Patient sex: M
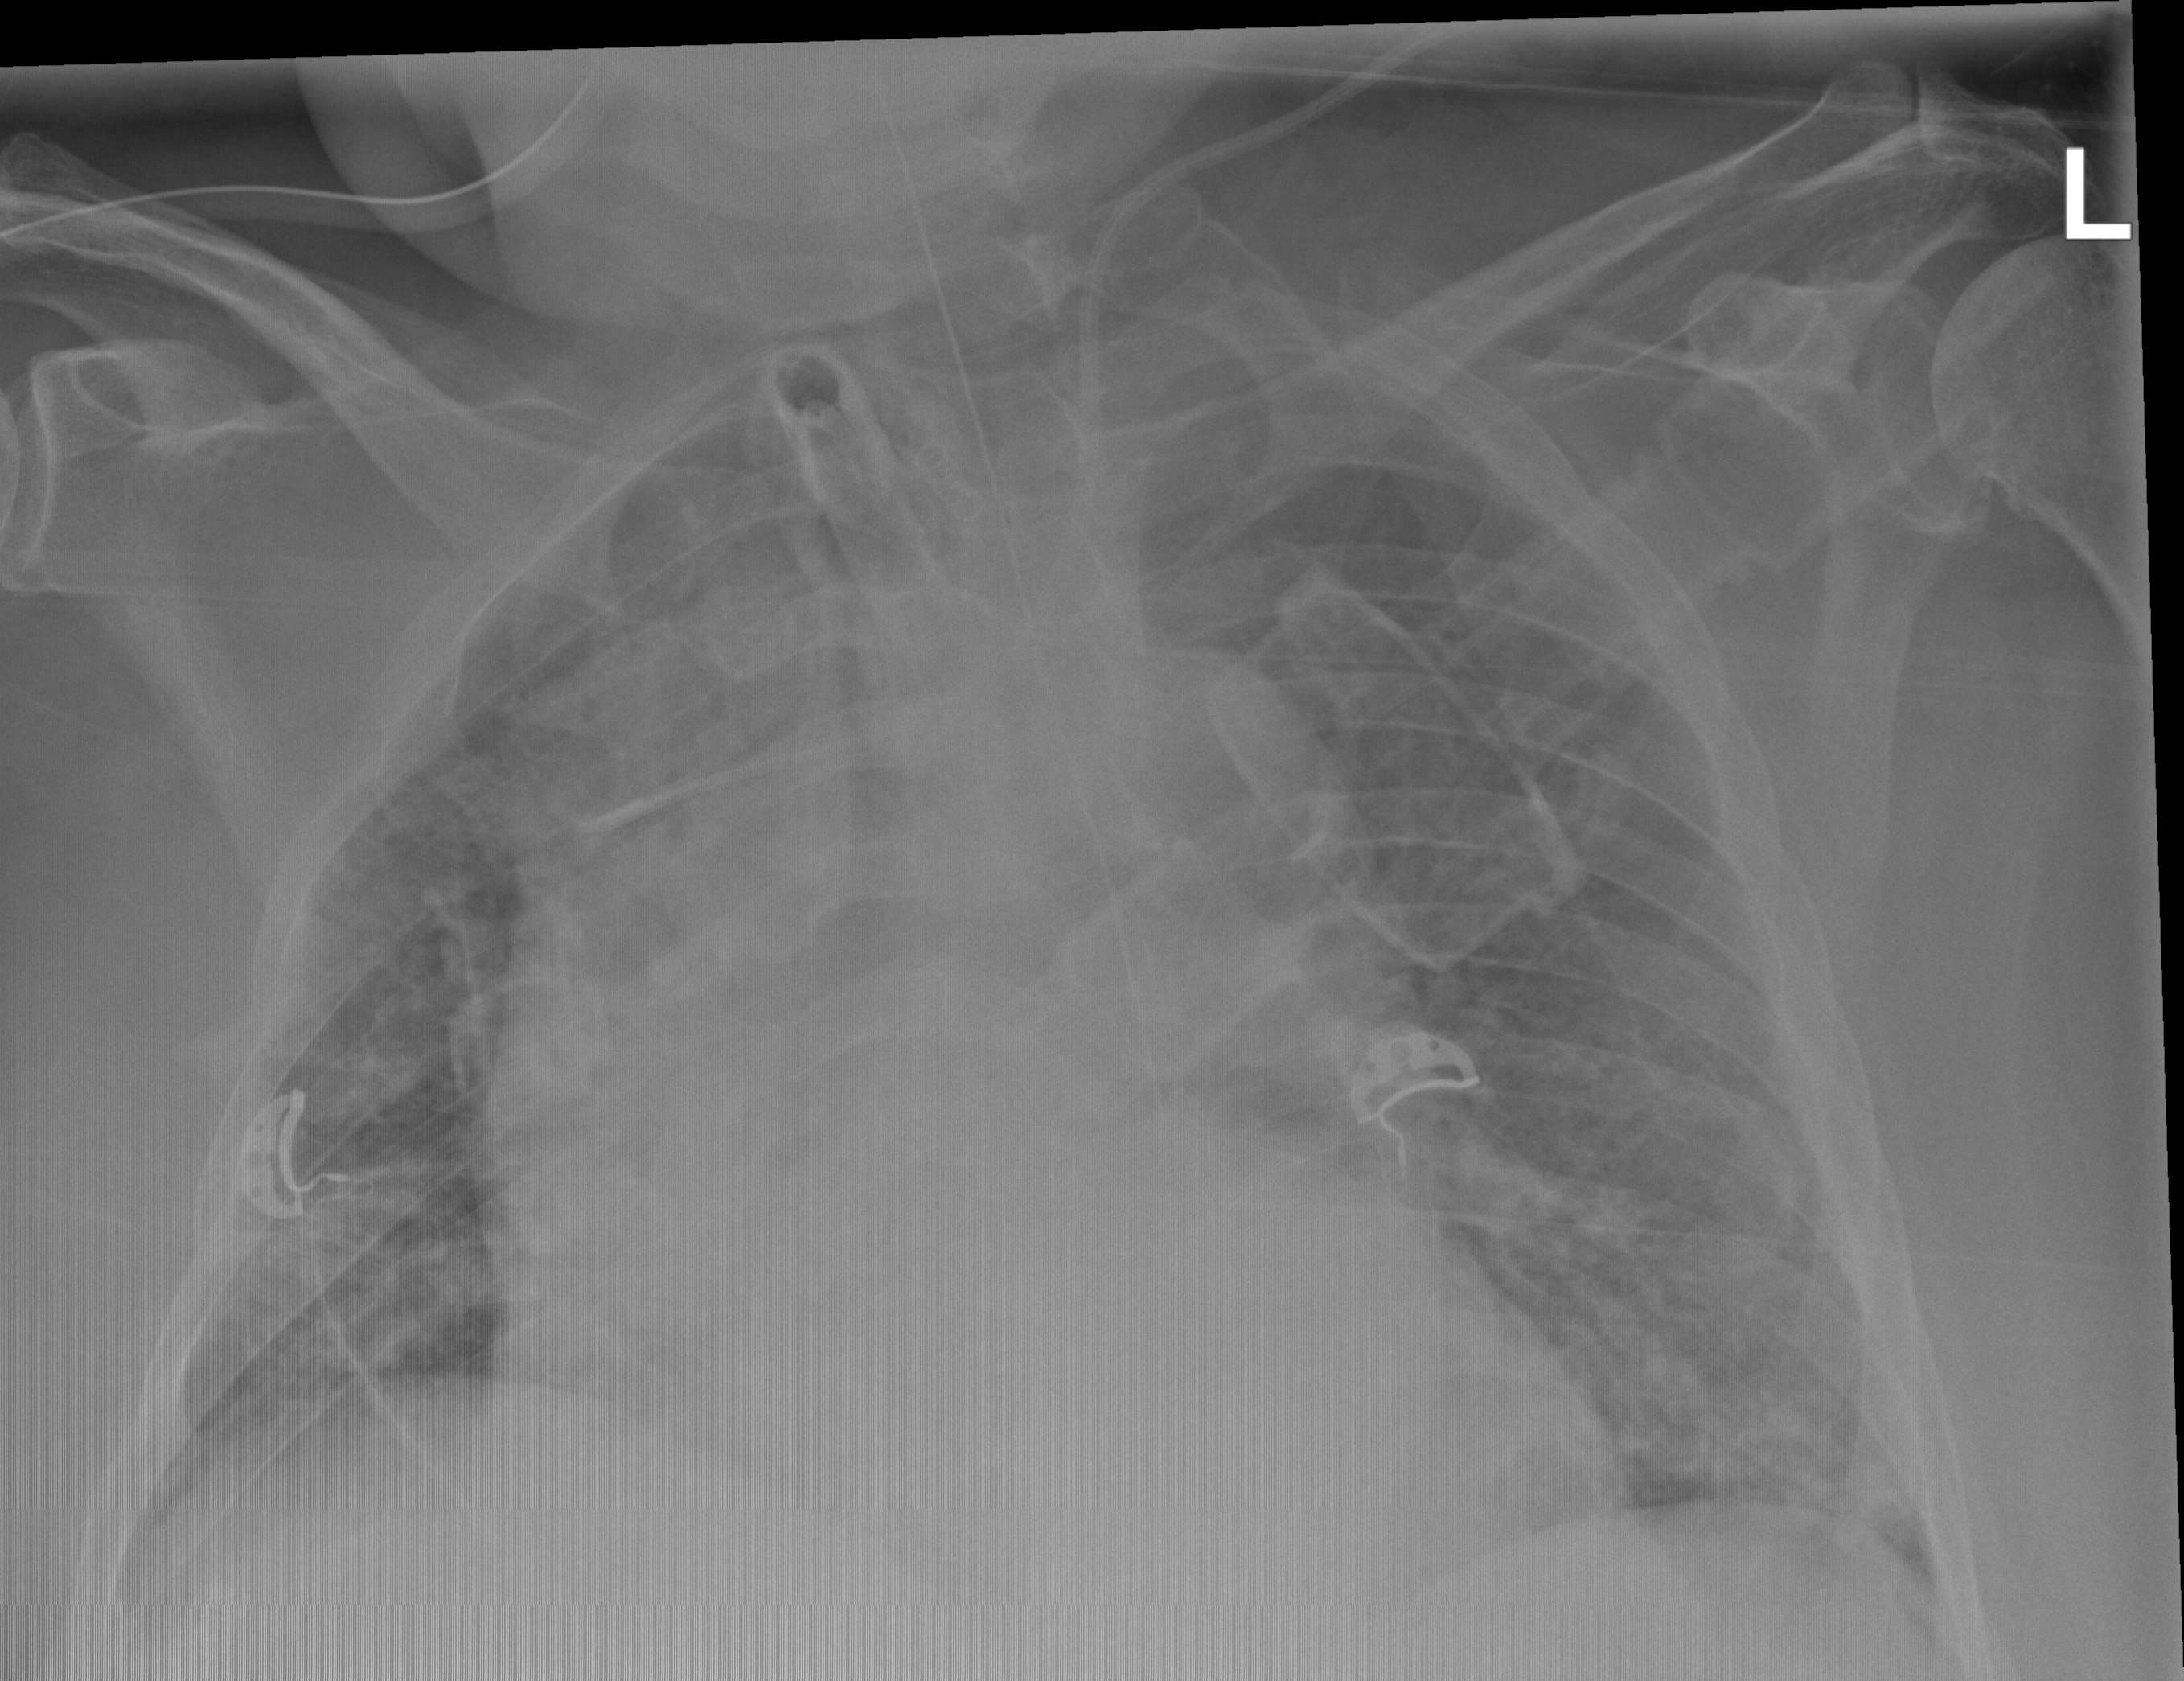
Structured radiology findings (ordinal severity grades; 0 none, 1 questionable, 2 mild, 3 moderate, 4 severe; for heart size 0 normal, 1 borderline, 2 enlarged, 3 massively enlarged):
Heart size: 2
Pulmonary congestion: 2
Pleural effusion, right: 0
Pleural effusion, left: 0
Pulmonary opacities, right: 2
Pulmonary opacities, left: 2
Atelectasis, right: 2
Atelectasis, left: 2